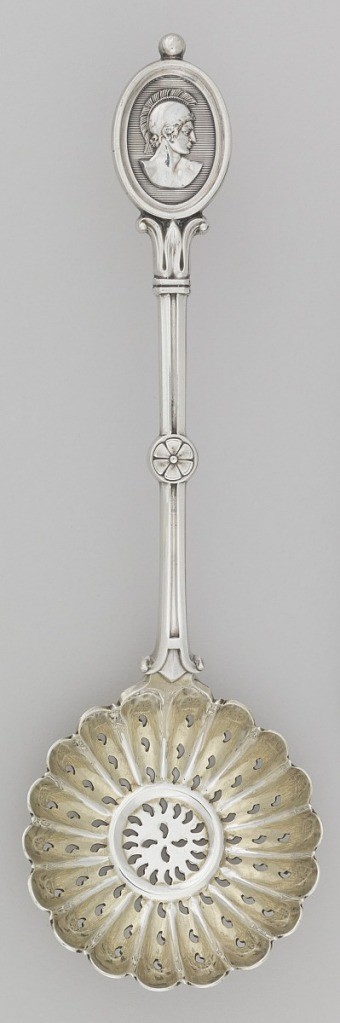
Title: "Medallion" Pattern Sifting Spoon
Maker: Ball, Black & Co.
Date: ca. 1865
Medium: gold plated, silver
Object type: spoon
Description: Round pierced and fluted bowl, with scalloped edge. Fluting radiating from central round pierced reserve. Interior of bowl gold plated. Neck flanked with small scroll ends on either side, continuing to create side borders of thin stem, segmented by small central floral medallion. Stem terminating in spiral ends extending on either side, above oval antique style coin medallion with Roman soldier in profile against horizontally hatched ground. Topped with small ball finial. Reverse side plain in surface and devoid of decoration.